Field crop: maize
Growth stage: 2
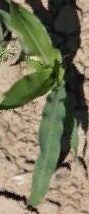
Species: maize